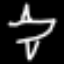
Label: airplane